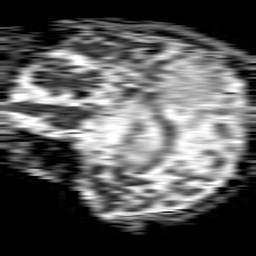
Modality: ADC
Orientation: sagittal
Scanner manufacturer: philips
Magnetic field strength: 1.5 T
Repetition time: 4.6 s
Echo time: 0.08631 s